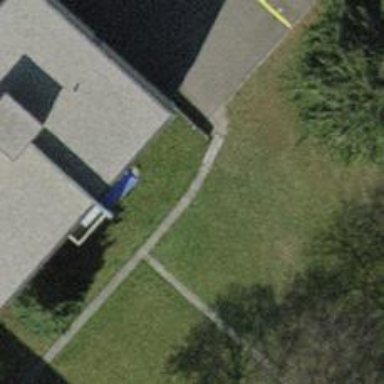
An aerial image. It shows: Path with concrete plates as its surface.